Question: How to enable the new oauth permission/install dialog? Any actual url will be helpful.

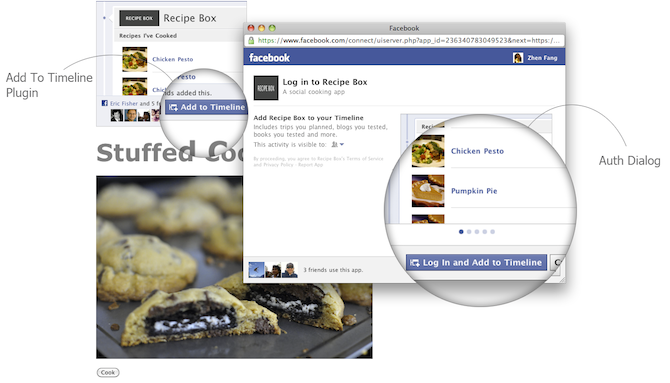
Answer: <URL> > Edit your App > Settings > Advanced > Migrations section > Enable ""